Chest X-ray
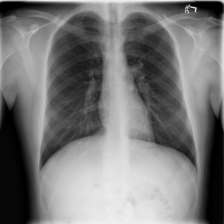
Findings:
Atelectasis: negative
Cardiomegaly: negative
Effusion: negative
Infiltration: positive
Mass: negative
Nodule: negative
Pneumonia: negative
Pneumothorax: negative
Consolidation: negative
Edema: negative
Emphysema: negative
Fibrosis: negative
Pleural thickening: negative
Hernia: negative